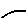
Label: line